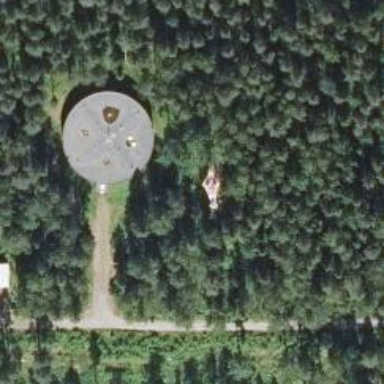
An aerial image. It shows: Communication mast tower.